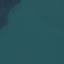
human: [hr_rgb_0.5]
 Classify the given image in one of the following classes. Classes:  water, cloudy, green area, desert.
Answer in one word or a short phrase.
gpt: water